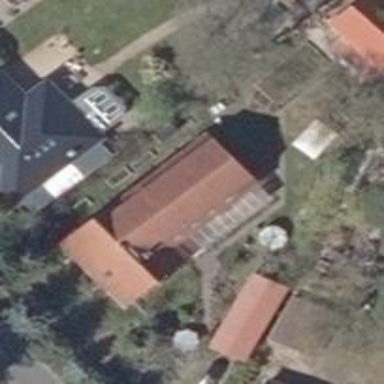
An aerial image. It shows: Simple and straightforward house.